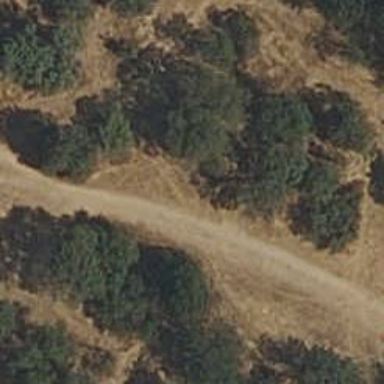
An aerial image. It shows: Dirt path.